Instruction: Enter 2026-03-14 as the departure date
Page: home
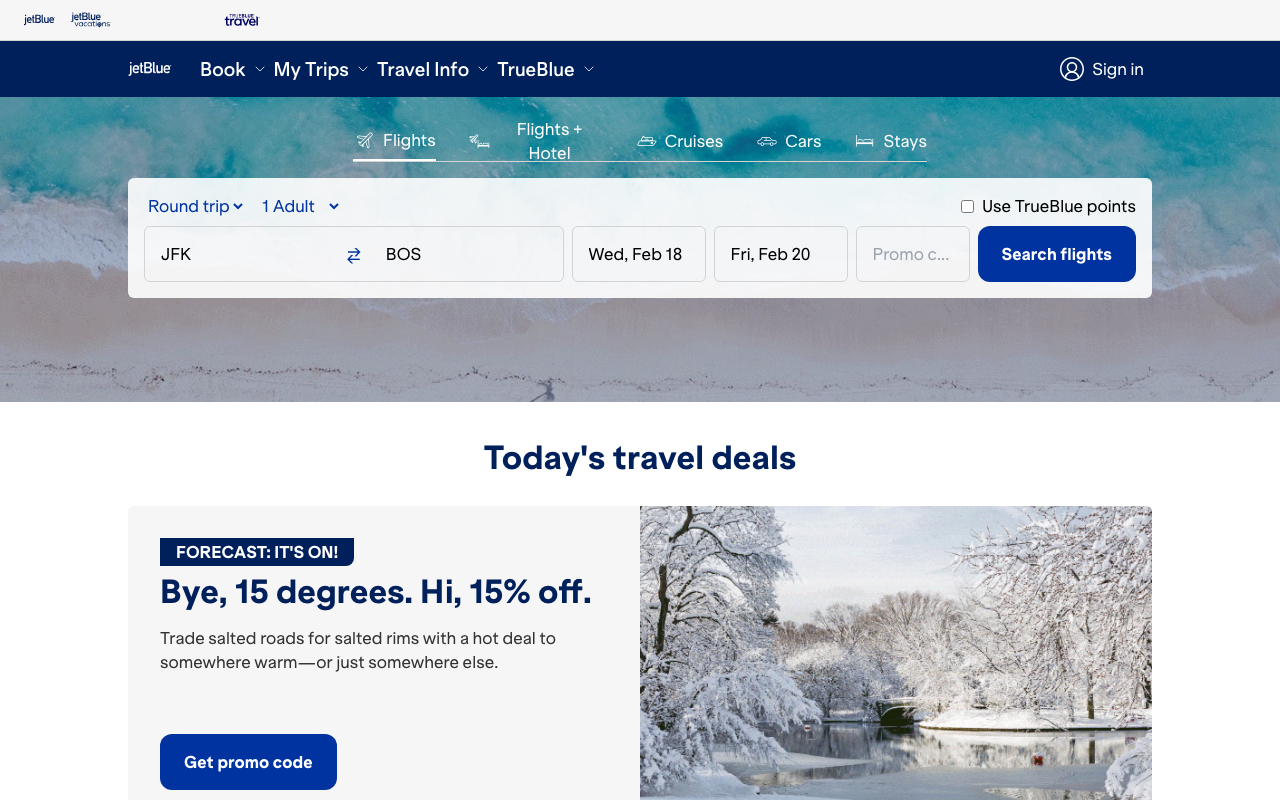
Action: type